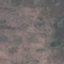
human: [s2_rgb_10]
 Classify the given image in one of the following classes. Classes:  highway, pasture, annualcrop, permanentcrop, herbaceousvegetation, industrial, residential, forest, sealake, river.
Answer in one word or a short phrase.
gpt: HerbaceousVegetation